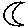
Label: moon